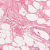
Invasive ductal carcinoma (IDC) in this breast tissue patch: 0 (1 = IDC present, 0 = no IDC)